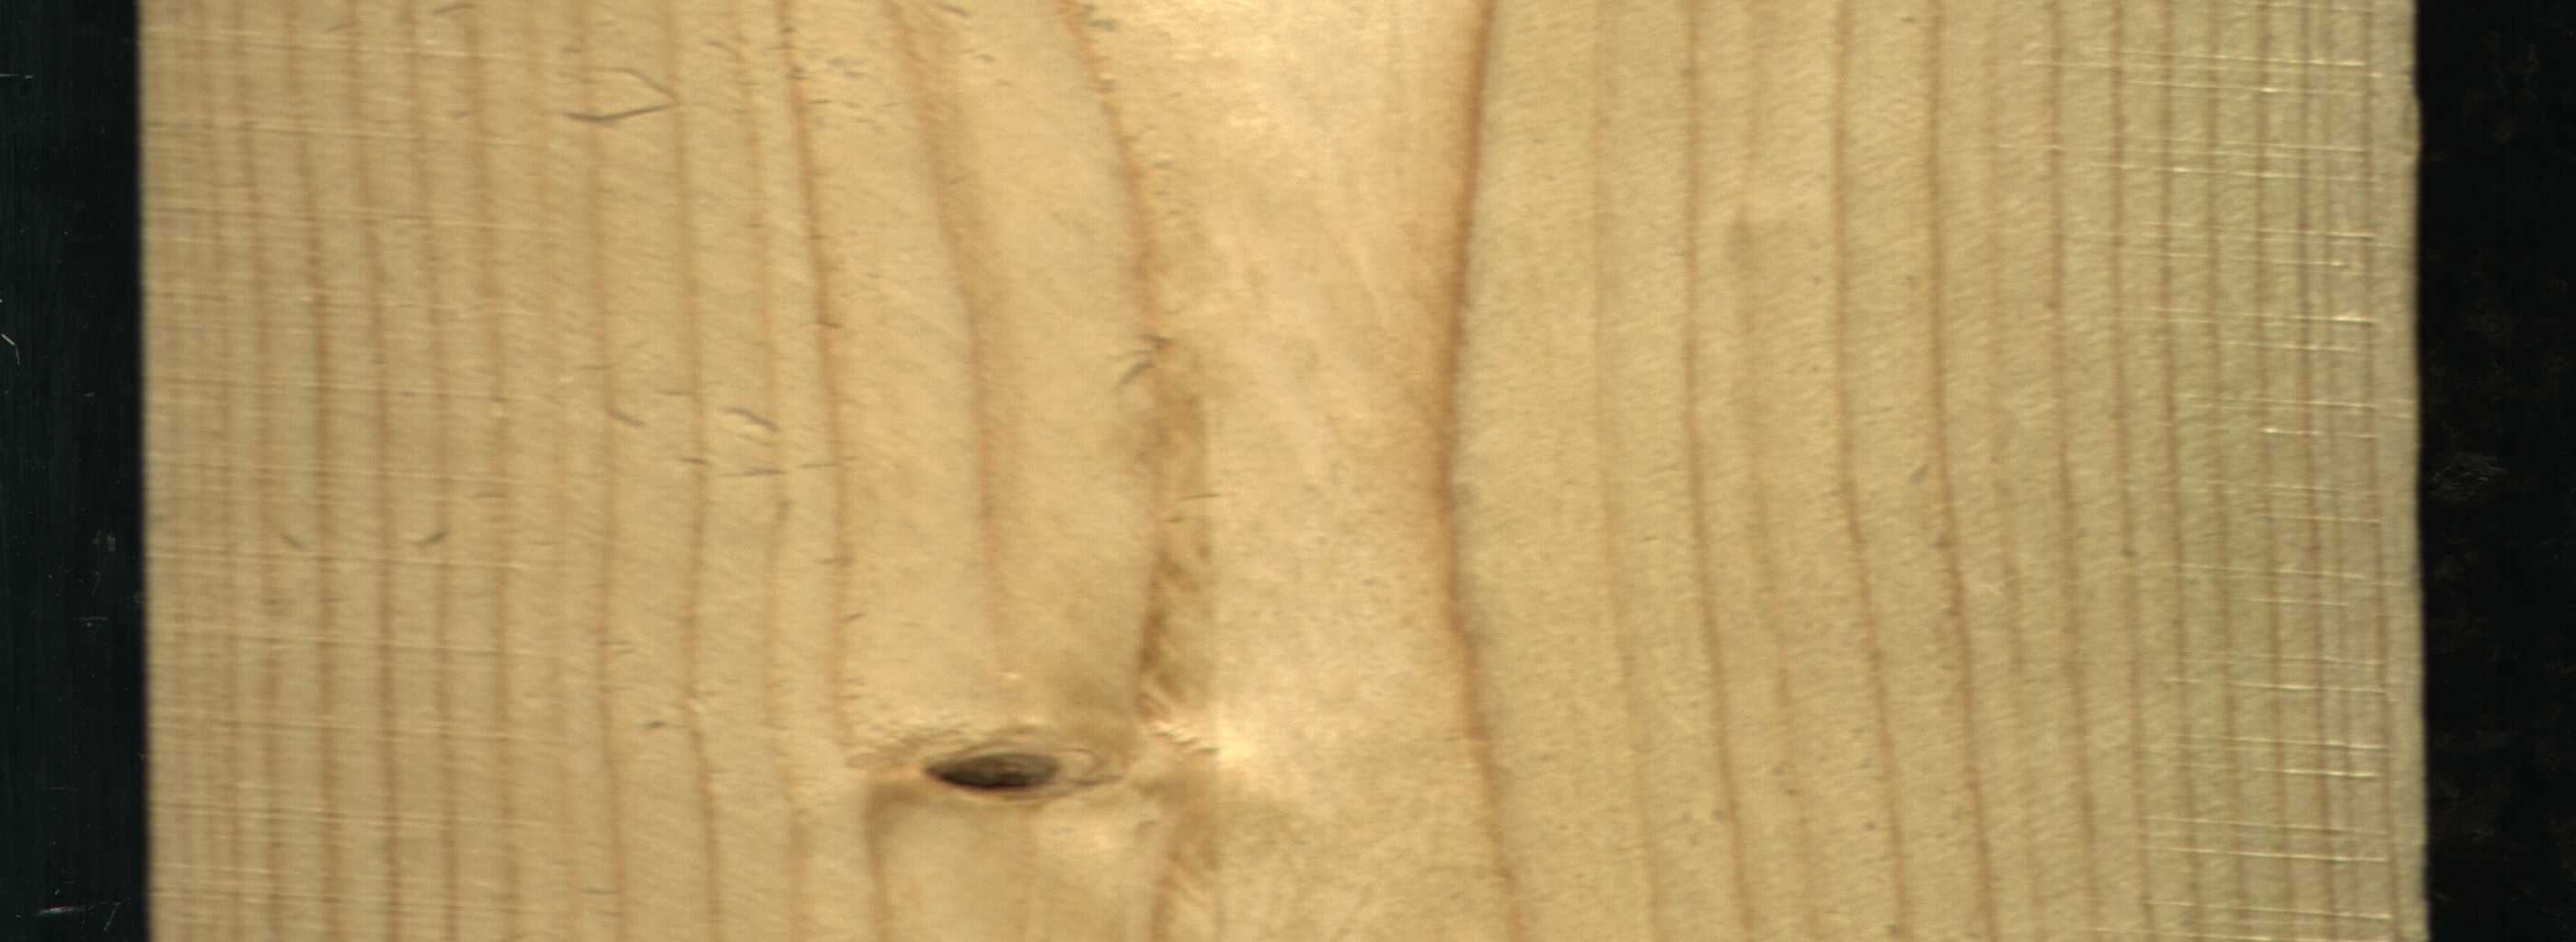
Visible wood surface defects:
Dead_Knot